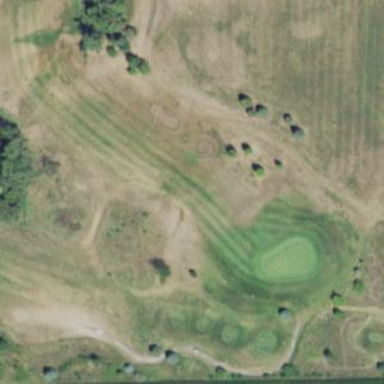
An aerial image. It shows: Golf fairway in the image.